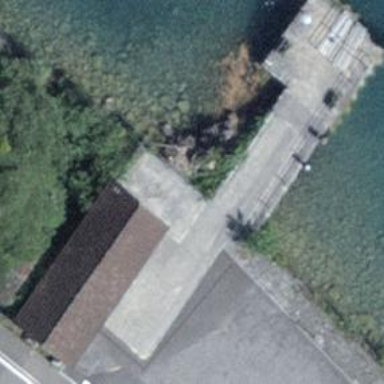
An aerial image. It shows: Pier made of asphalt.